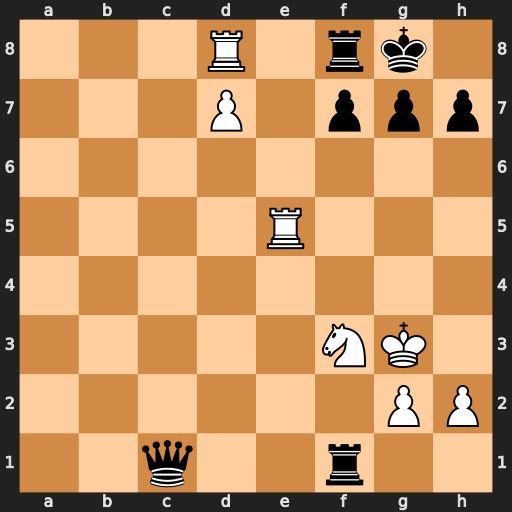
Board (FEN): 3R1rk1/3P1ppp/8/4R3/8/5NK1/6PP/2q2r2
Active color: w
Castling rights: -
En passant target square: -
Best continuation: Rxf8+ Kxf8 d8=Q#